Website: home-depot
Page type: review-order
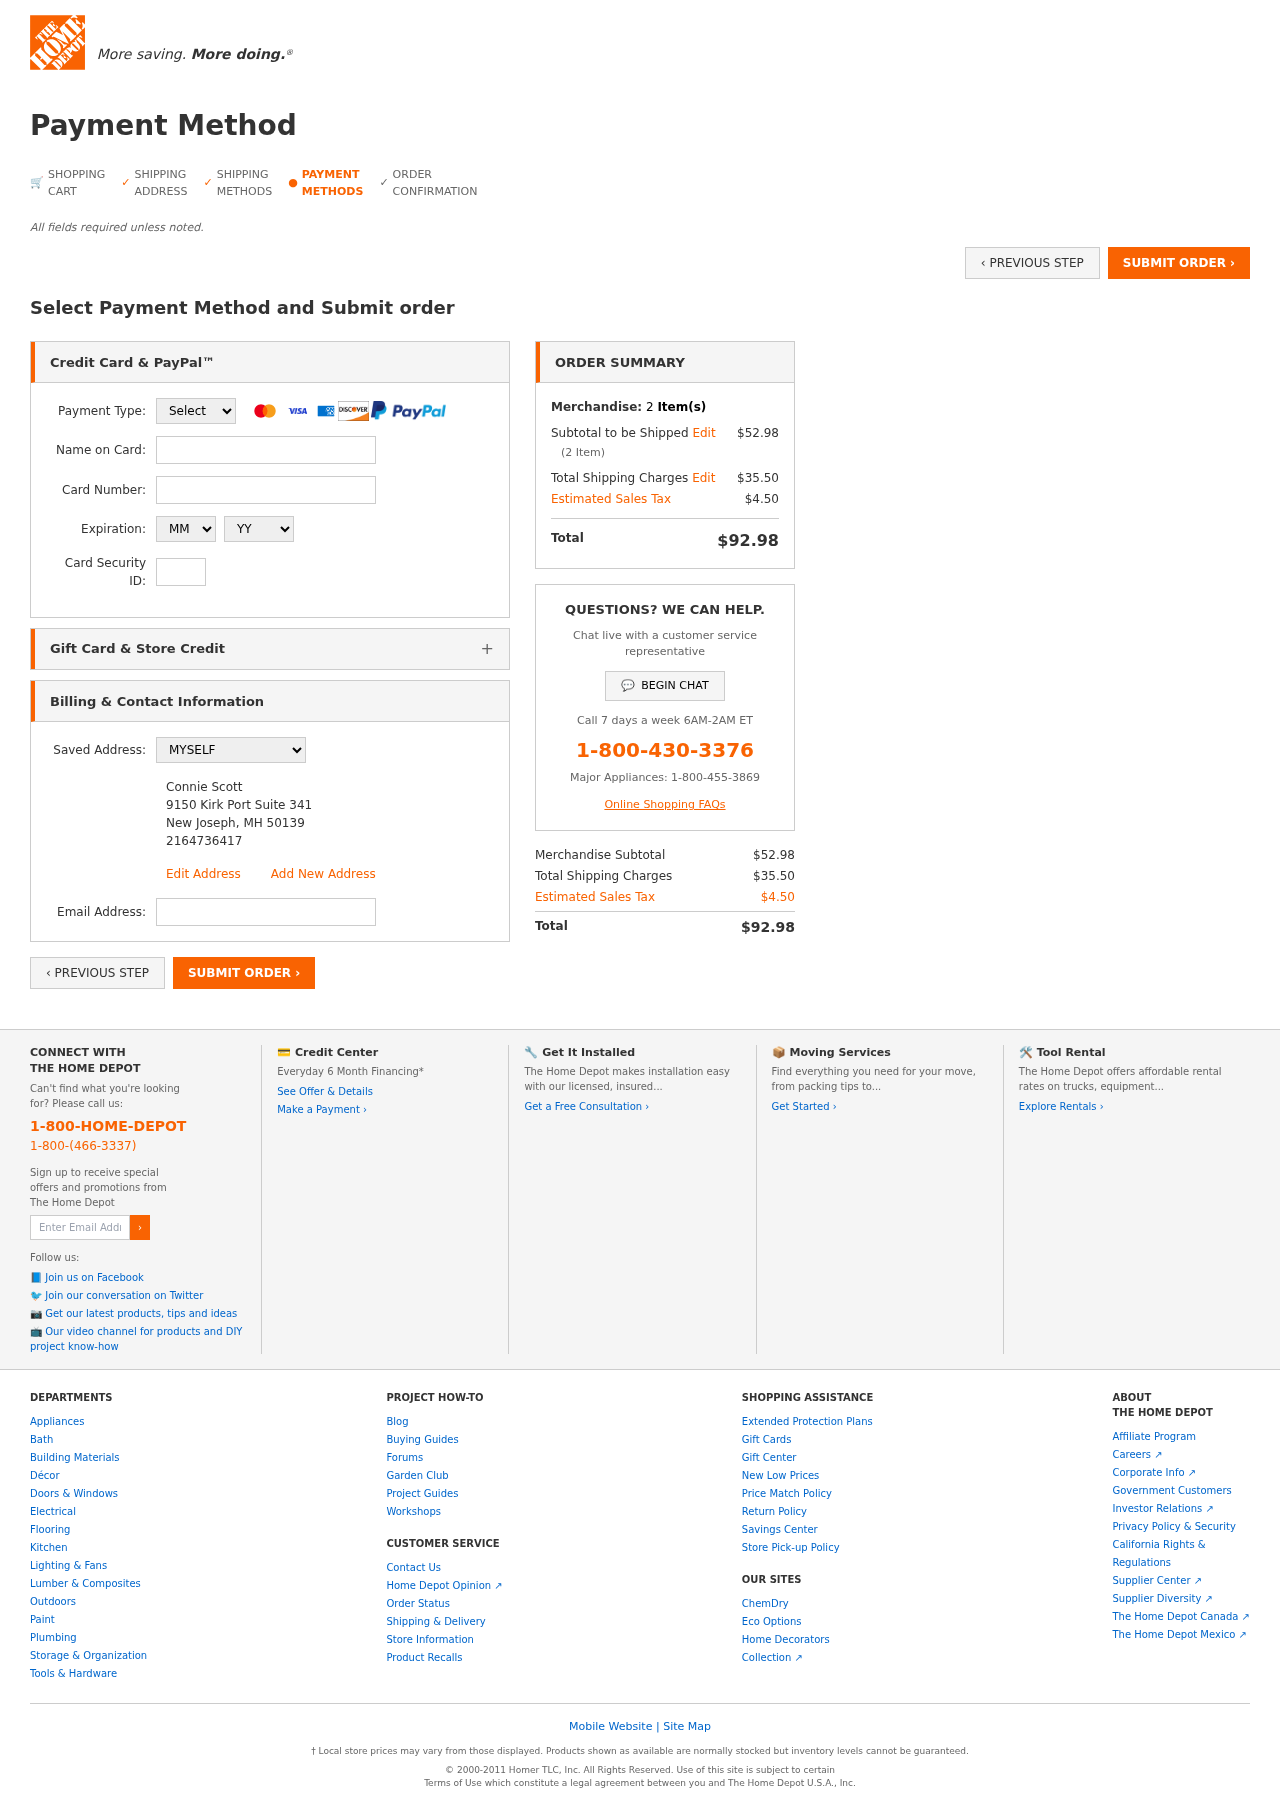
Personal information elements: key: PII_CARD_CVV
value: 524
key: PII_CARD_EXPIRY_MONTH
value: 12
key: PII_CARD_EXPIRY_YEAR
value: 28
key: PII_CARD_NUMBER
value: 6570 0634 2065 0561
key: PII_CARD_TYPE
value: Discover
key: PII_EMAIL
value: conniescott@hotmail.com
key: PII_FULLNAME
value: Connie Scott
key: PII_FULLNAME2
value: Connie Scott
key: PII_STREET
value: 9150 Kirk Port Suite 341
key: PII_CITY2
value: New Joseph
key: PII_STATE_ABBR2
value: MH
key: PII_POSTCODE
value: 50139
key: PII_POSTCODE_FULL
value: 50139
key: PII_POSTCODE_NUMERIC
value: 50139
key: PII_PHONE2
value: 2164736417
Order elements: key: ORDER_NUM_ITEMS
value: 2
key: ORDER_SUBTOTAL
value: $52.98
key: ORDER_NUM_ITEMS2
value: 2
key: ORDER_SHIPPING_COST
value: $35.50
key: ORDER_TAX
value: $4.50
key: ORDER_TOTAL
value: $92.98
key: ORDER_SUBTOTAL2
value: $52.98
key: ORDER_SHIPPING_COST2
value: $35.50
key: ORDER_TAX2
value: $4.50
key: ORDER_TOTAL2
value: $92.98